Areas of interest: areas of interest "Comprehensive Gymnasium"
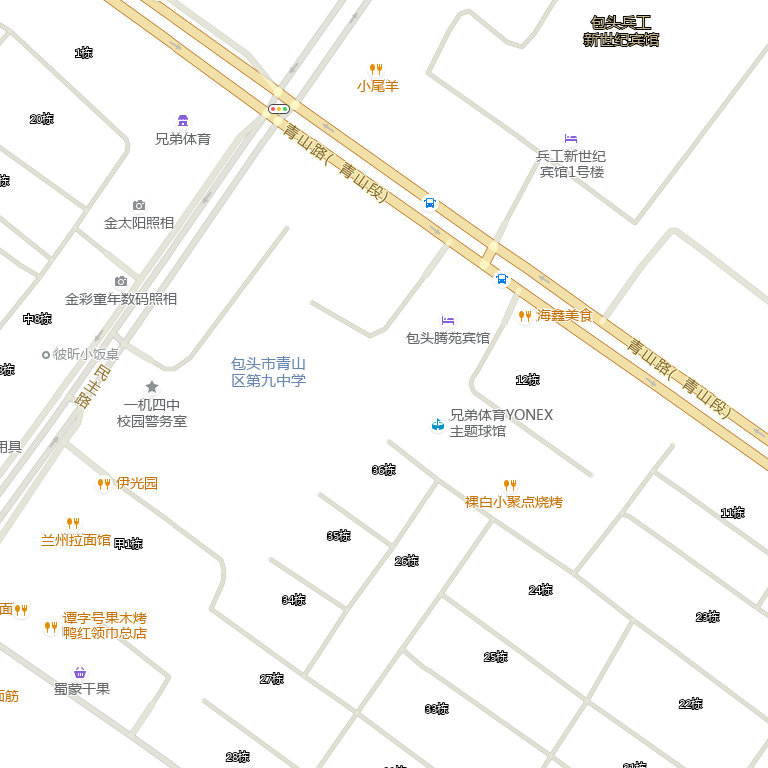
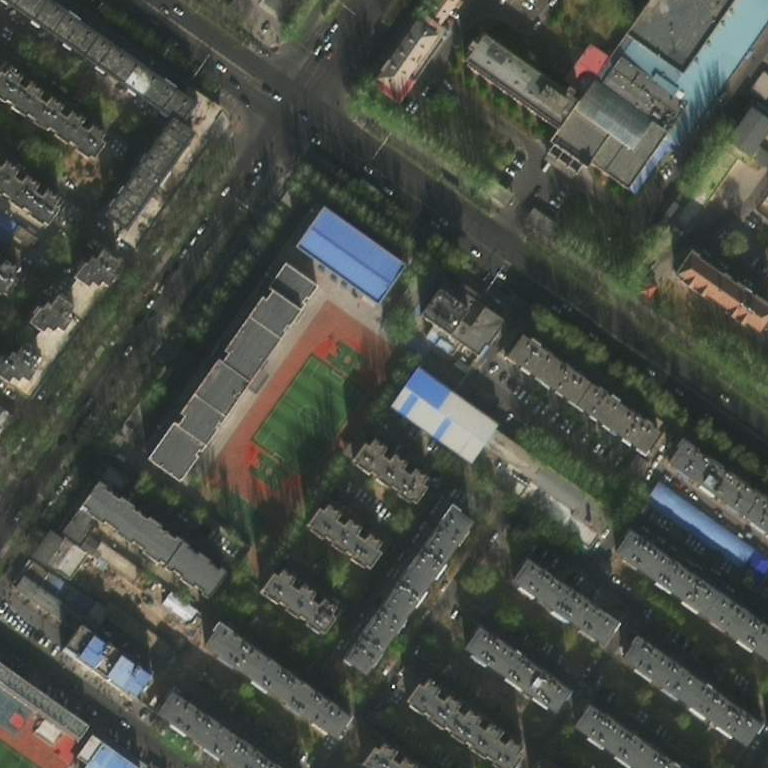